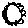
Label: sun